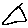
Label: triangle